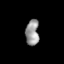
Tissue: skin
Cell type: Fibroblasts
Senescence score: 0.7534
Nuclear area (px): 335
Mean DAPI intensity: 152.158